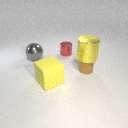
large yellow rubber cube in front of small brown rubber cylinder